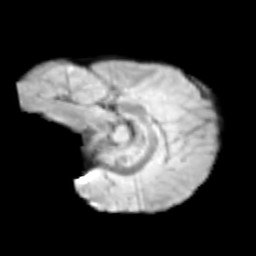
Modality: T2w
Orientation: sagittal
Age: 12
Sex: male
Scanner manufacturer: siemens
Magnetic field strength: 3 T
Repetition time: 3.8 s
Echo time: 0.07 s